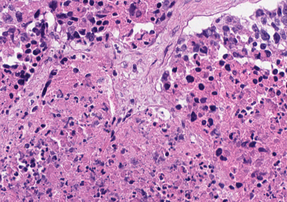
Tumor epithelial tissue: yes
Tumor-associated stroma tissue: yes
Normal tissue: no